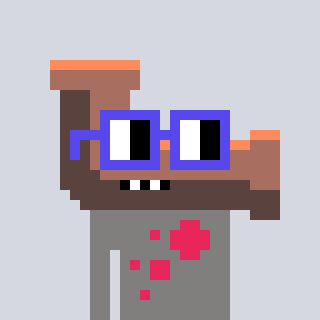
a pixel art character with square blue glasses, a pipe-shaped head and a bluegrey-colored body on a cool background